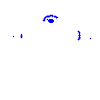
Particle: kaon